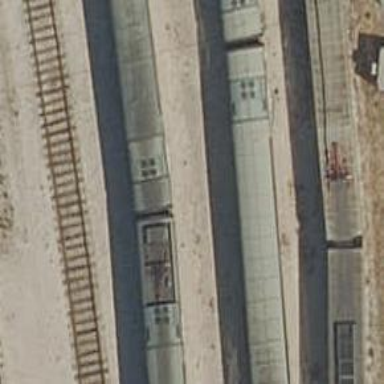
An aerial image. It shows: Rail yard with electrified contact lines for the railway.